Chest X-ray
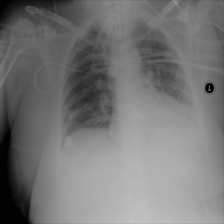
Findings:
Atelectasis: negative
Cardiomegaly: negative
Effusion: negative
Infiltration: negative
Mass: negative
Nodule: negative
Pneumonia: negative
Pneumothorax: negative
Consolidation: positive
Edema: negative
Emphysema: negative
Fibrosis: negative
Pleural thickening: negative
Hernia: negative